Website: apple
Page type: account-selection
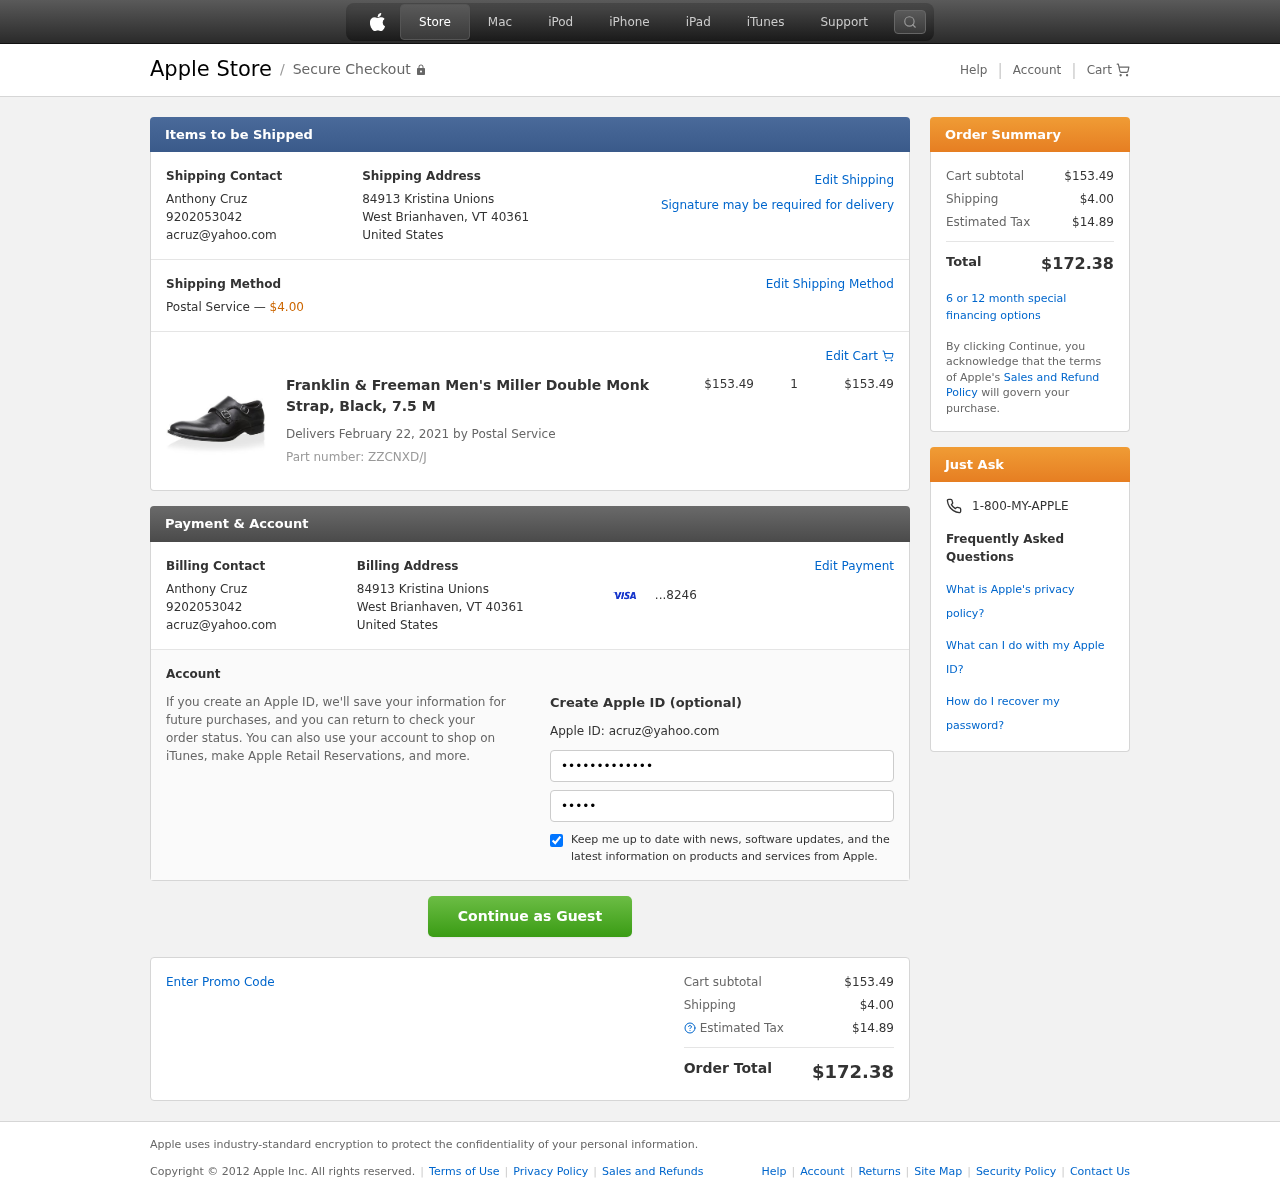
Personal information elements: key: PII_CARD_LAST4
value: ...8246
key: PII_CITY_STATE_ZIP
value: West Brianhaven, VT 40361
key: PII_COUNTRY
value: United States
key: PII_EMAIL
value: acruz@yahoo.com
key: PII_FULLNAME
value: Anthony Cruz
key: PII_PHONE
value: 9202053042
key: PII_STREET
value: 84913 Kristina Unions
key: PII_FIRSTNAME
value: Anthony
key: PII_LASTNAME
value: Cruz
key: PII_FULLNAME2
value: Anthony Cruz
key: PII_FULLNAME3
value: Anthony Cruz
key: PII_FIRSTNAME2
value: Anthony
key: PII_FIRSTNAME3
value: Anthony
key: PII_LASTNAME2
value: Cruz
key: PII_LASTNAME3
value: Cruz
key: PII_FIRSTNAME_DERIVED
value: Anthony
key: PII_LASTNAME_DERIVED
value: Cruz
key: PII_FULLNAME_DERIVED
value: Anthony Cruz
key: PII_NAME_FULL_DERIVED
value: Anthony Cruz
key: PII_PHONE_LINE
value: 3042
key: PII_PHONE_SUFFIX
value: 3042
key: PII_PHONE2
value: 9202053042
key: PII_PHONE3
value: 9202053042
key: PII_PHONE_NUMERIC
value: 9202053042
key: PII_PHONE_LINE_NUMERIC
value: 3042
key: PII_PHONE_SUFFIX_NUMERIC
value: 3042
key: PII_PHONE2_NUMERIC
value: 9202053042
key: PII_PHONE3_NUMERIC
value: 9202053042
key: PII_PHONE_DIGITS
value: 9202053042
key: PII_PHONE_LAST4
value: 3042
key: PII_EMAIL2
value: acruz@yahoo.com
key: PII_EMAIL3
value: acruz@yahoo.com
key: PII_CITY
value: West Brianhaven
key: PII_STATE_ABBR
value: VT
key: PII_POSTCODE
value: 40361
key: PII_POSTCODE_FULL
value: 40361
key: PII_CITY_STATE
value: West Brianhaven, VT
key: PII_POSTCODE_NUMERIC
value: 40361
Product elements: key: PRODUCT1_NAME
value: Franklin & Freeman Men's Miller Double Monk Strap, Black, 7.5 M
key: PRODUCT1_PRICE
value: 153.49
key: PRODUCT1_QUANTITY
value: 1
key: PRODUCT_PART_NUMBER
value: Part number: ZZCNXD/J
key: PRODUCT_TOTAL
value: $153.49
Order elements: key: ORDER_SHIPPING_COST
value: $4.00
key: ORDER_DELIVERY_DATE
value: Delivers February 22, 2021 by Postal Service
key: ORDER_SUBTOTAL
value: $153.49
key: ORDER_TAX
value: $14.89
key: ORDER_TOTAL
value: $172.38